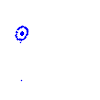
Particle: proton